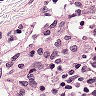
Metastatic tissue present: no